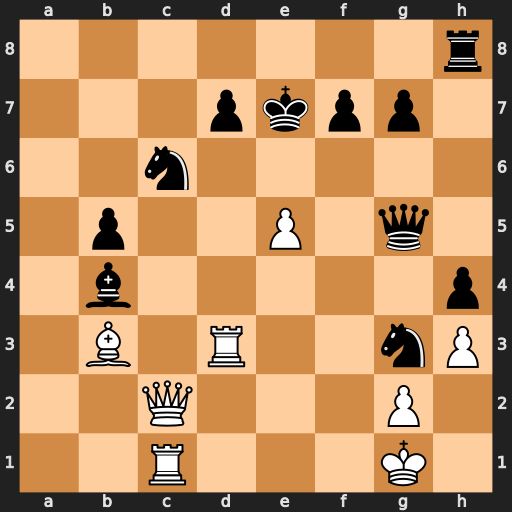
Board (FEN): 7r/3pkpp1/2n5/1p2P1q1/1b5p/1B1R2nP/2Q3P1/2R3K1
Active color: w
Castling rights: -
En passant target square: -
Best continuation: Rxd7+ Ke8 Bxf7+ Kf8 Ra1 g6 Qxc6